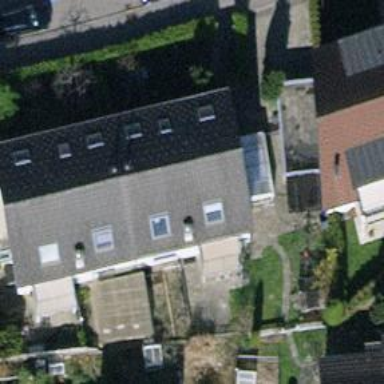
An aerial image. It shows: Building with tile roof.